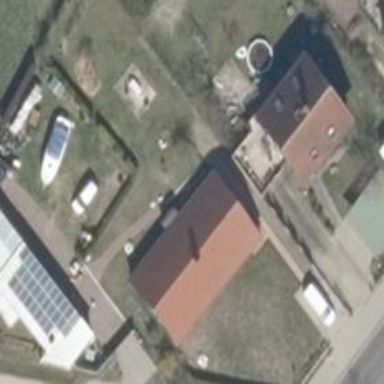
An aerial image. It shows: Simple and straightforward house.